Aerial crown-view tile of a tropical tree (Barro Colorado Island, Panama), acquired 20240813:
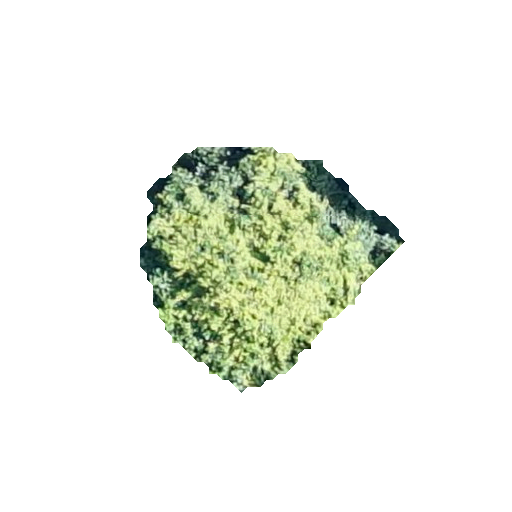
Species: Croton billbergianus
GBIF accepted scientific name: Croton billbergianus
Crown area: 63.51 m²